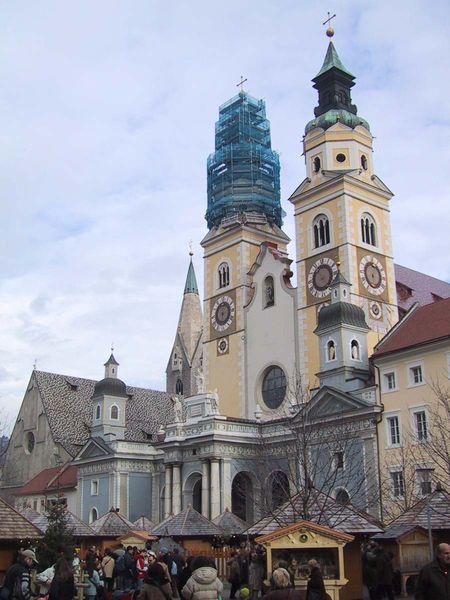
Titel: Brixener Dom
Künstler: Giuseppe Delai
Standort: Brixen, Dom (EU - I - Südtirol)
Schlagwörter: gelb, barock, kirche, markt, uhr, foto, fotografie, kirchtürme, kreuz, türme, dom, portal, baustelle, uhren, dom zu brixen